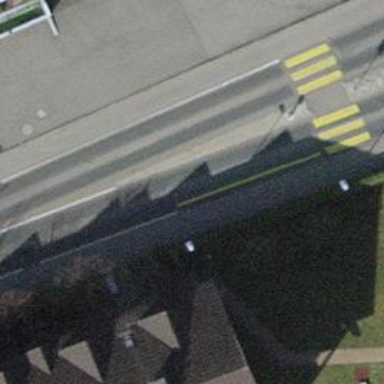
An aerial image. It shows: Bus stop equipped with public transport stop position.